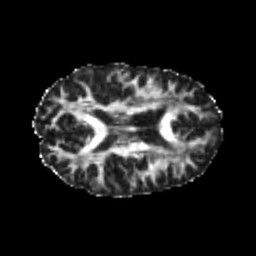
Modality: FA
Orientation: axial
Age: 23
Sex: female
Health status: healthy
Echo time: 0.074 s